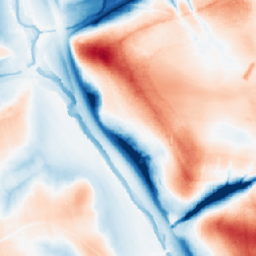
Category: classical
Decomposition family: gaussian
Decomposition parameters: sigma: 20
Upsampling method: area
Upsampling parameters: scale: 4
Upsampling scale: 4